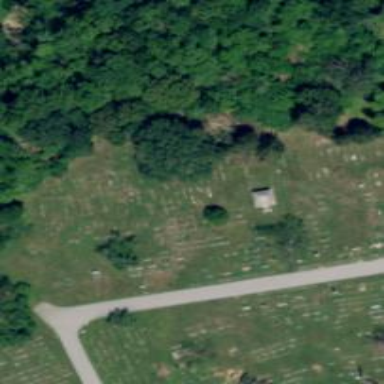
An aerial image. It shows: Sector in the cemetery.